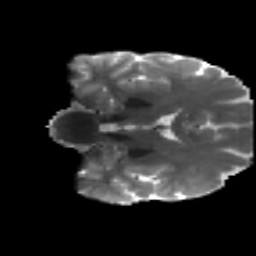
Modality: T2w
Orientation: coronal
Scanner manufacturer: siemens
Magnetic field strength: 3 T
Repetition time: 4.16 s
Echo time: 0.0806 s